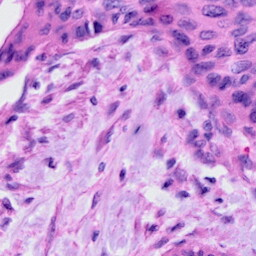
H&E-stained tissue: Cervix